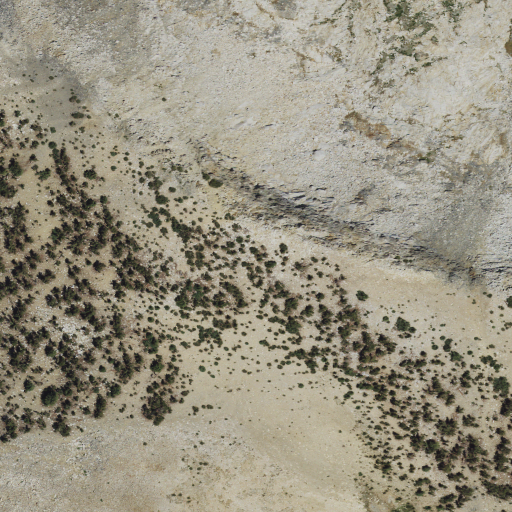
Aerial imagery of mountain in California named Sadler Peak containing shrub, barren land, evergreen forest, and grassland